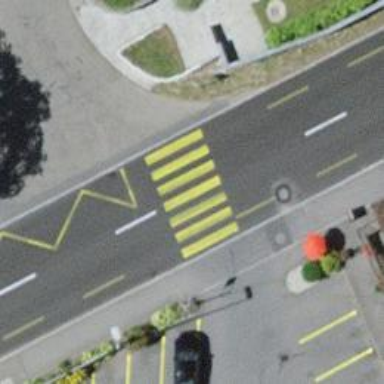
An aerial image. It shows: Pedestrian crossing with zebra markings on footway.